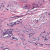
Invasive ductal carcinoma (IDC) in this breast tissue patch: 1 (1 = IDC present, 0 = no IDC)